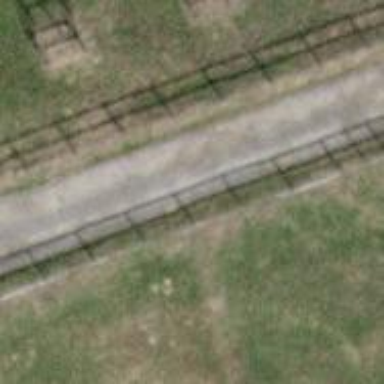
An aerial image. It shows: Fence is in the image.